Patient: sex M, age 47
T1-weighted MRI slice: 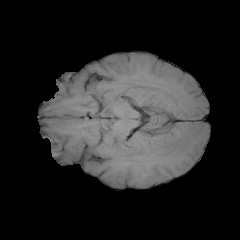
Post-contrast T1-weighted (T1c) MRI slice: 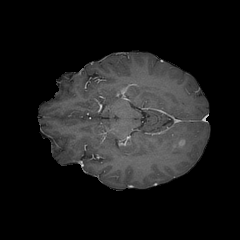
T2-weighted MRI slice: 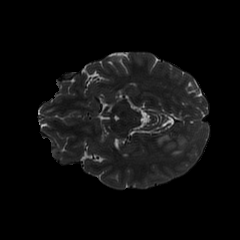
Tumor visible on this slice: yes
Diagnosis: Glioblastoma, IDH-wildtype
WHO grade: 4